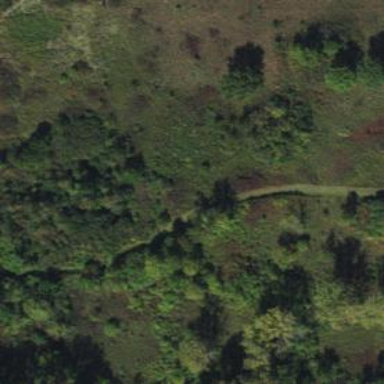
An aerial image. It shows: Bridleway.